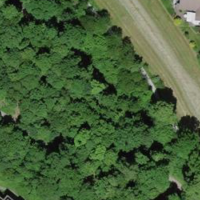
EUNIS habitat code: 53
Species observed at this site:
Lamium galeobdolon